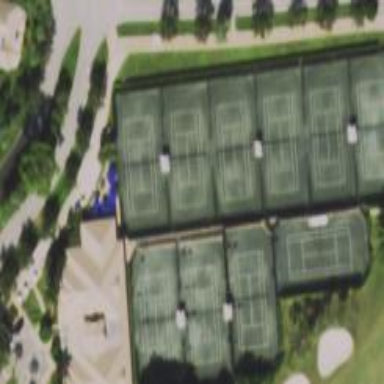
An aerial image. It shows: Tennis court on the leisure land pitch.